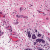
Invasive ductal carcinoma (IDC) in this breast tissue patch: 0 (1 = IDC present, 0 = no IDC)